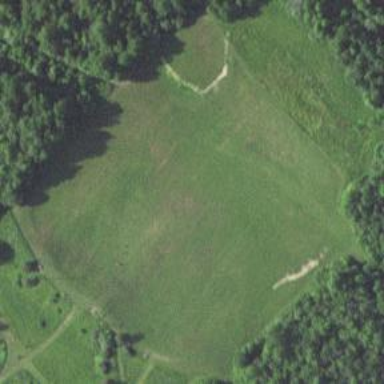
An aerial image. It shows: Toboggan sport area in recreation ground.